Interaction volume radius: 5 \u00c5
Interaction volume height: 30 \u00c5
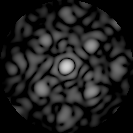
Disorder parameter: 0.5662